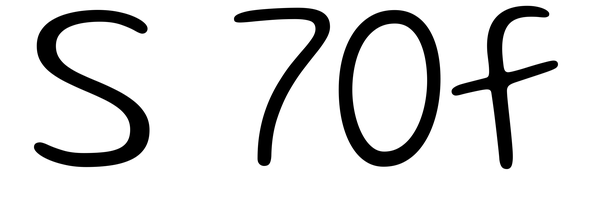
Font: Gluten_ExtraLight